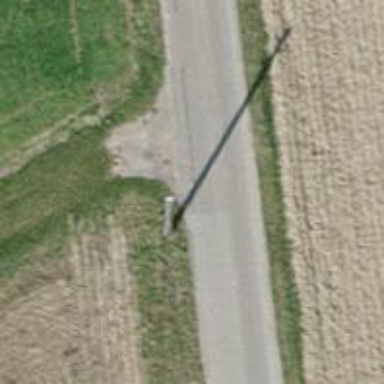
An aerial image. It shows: Straight power pole.